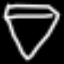
Label: diamond